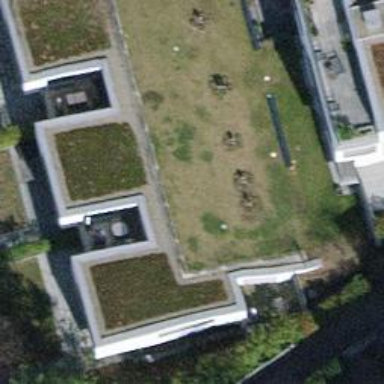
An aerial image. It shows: Flat-roofed apartment building.